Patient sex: M
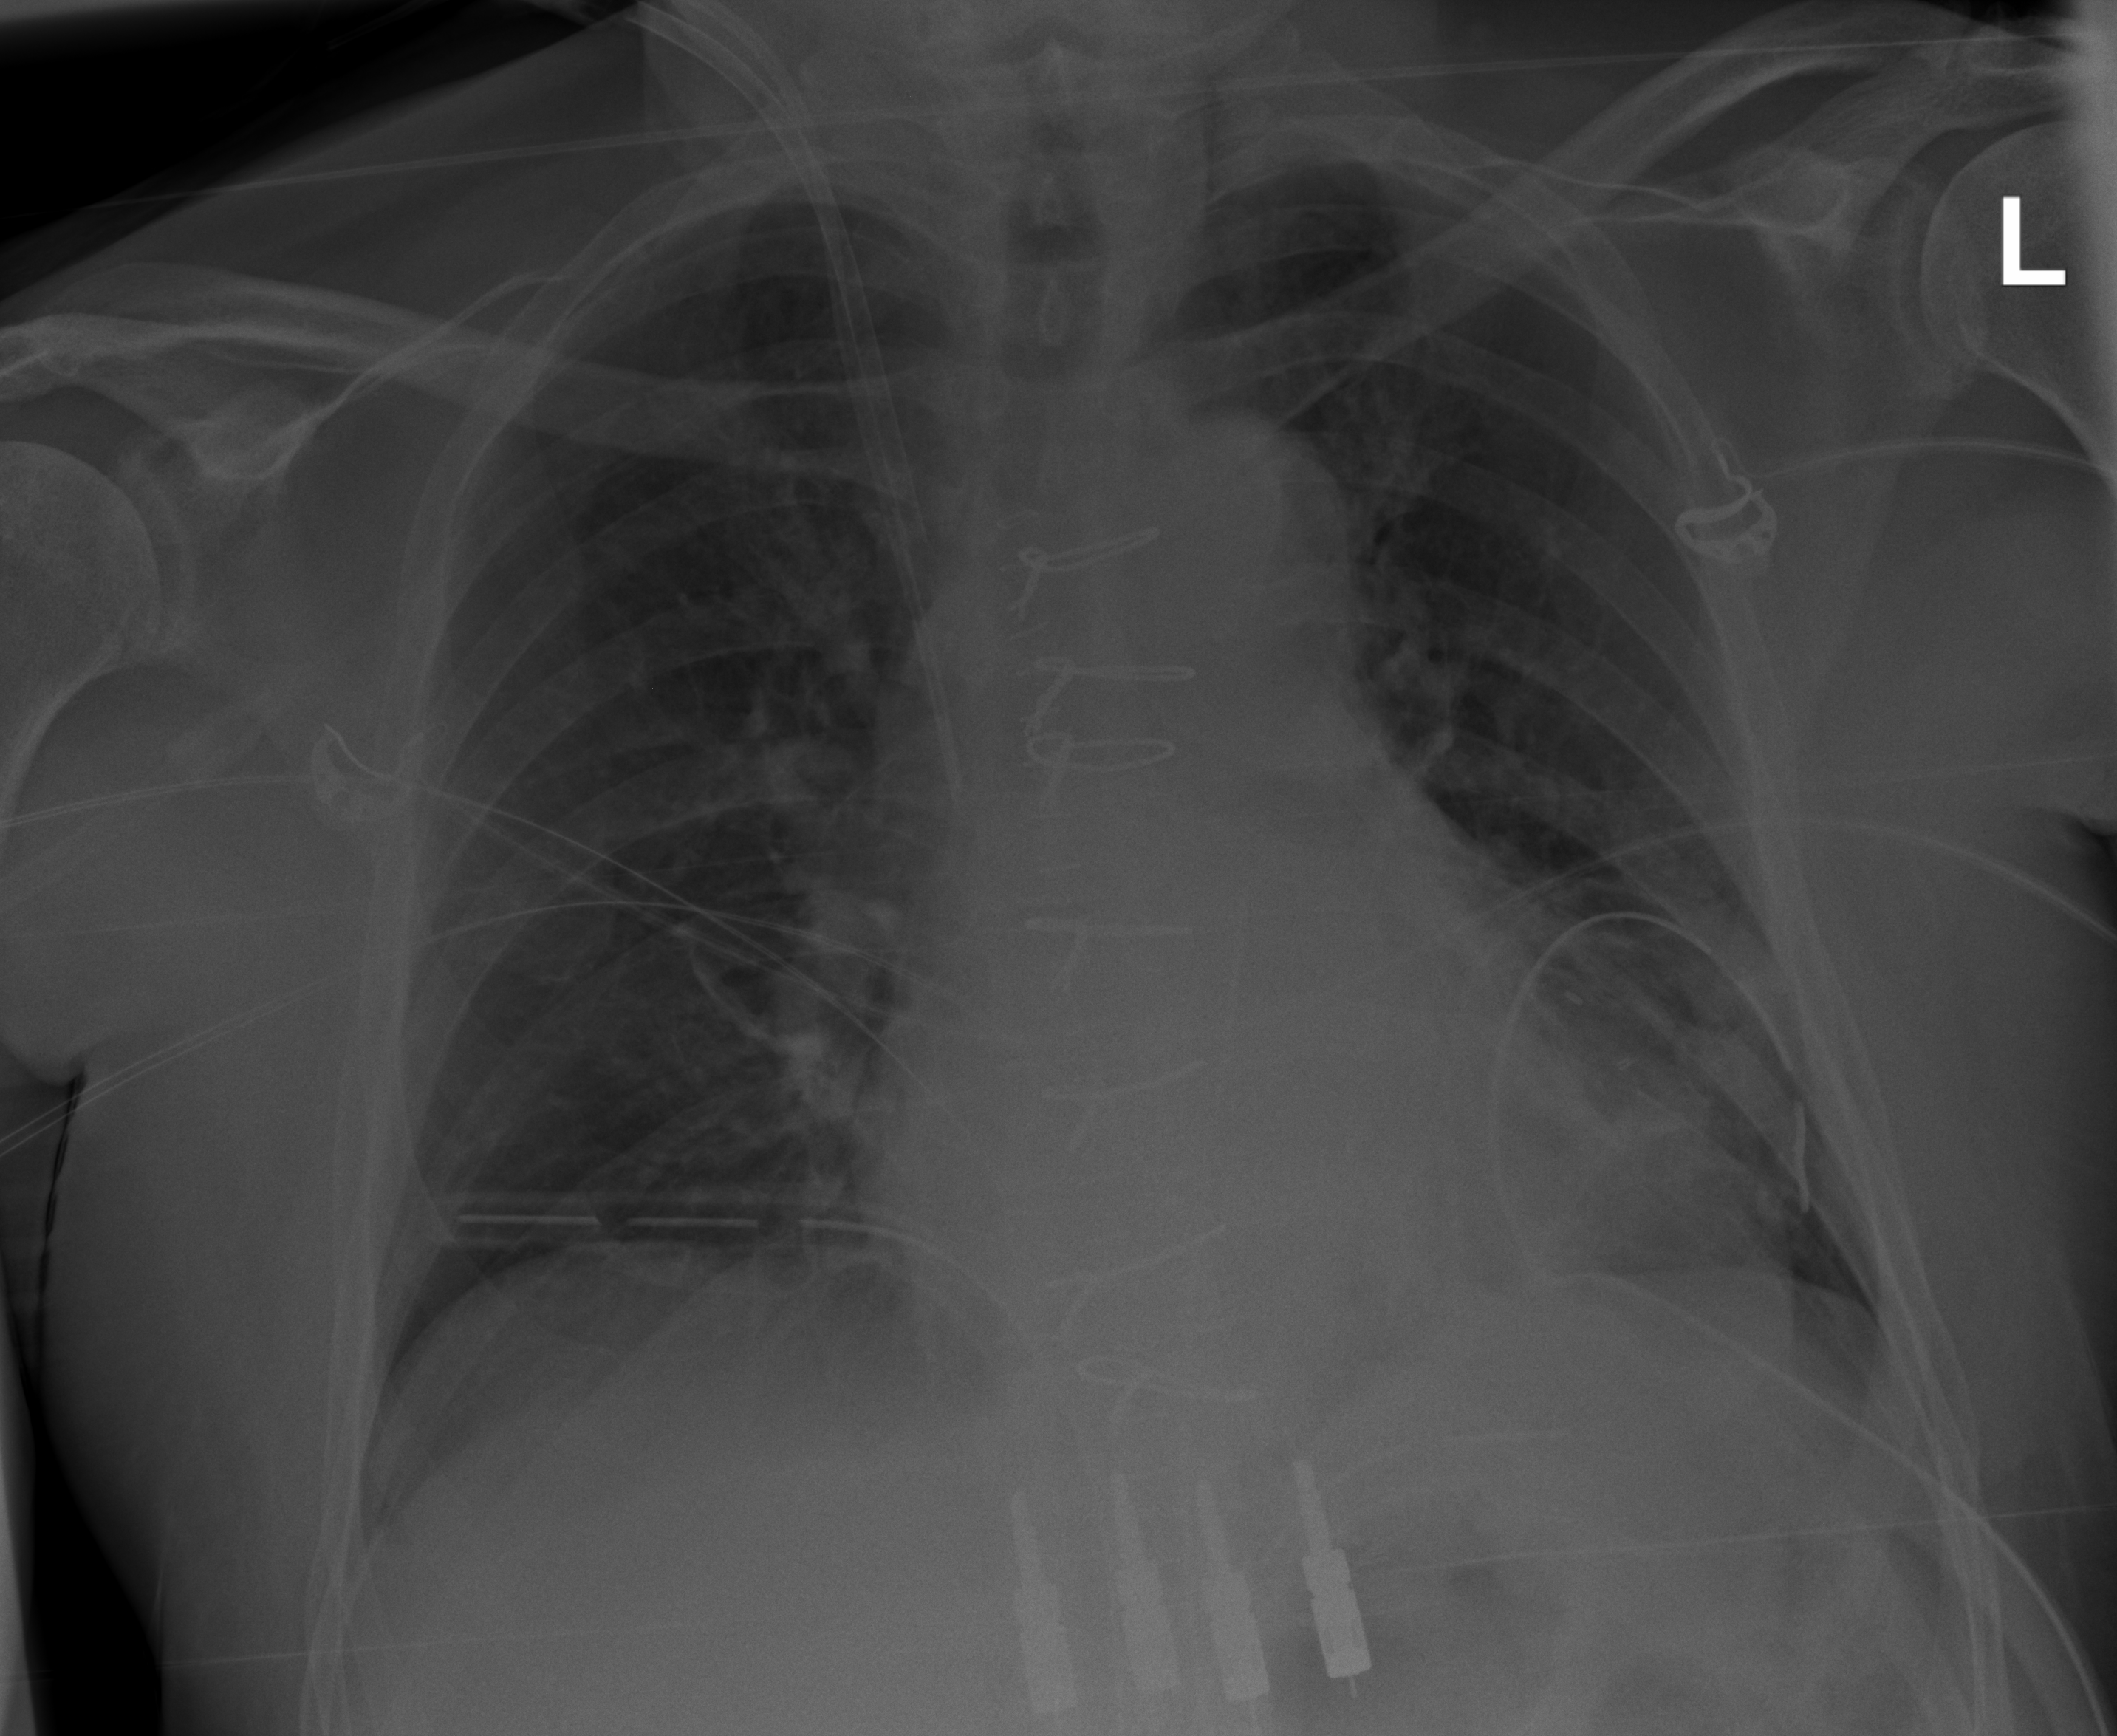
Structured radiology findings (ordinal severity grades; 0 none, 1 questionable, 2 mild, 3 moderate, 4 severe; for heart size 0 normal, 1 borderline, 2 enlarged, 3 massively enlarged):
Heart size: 1
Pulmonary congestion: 1
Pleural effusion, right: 0
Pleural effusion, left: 2
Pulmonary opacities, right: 0
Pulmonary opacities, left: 2
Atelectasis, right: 2
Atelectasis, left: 2